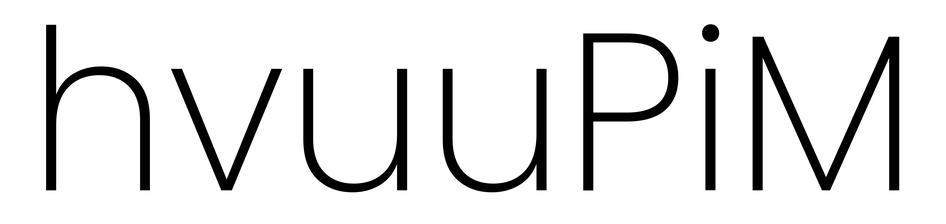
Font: Poppins-ExtraLight